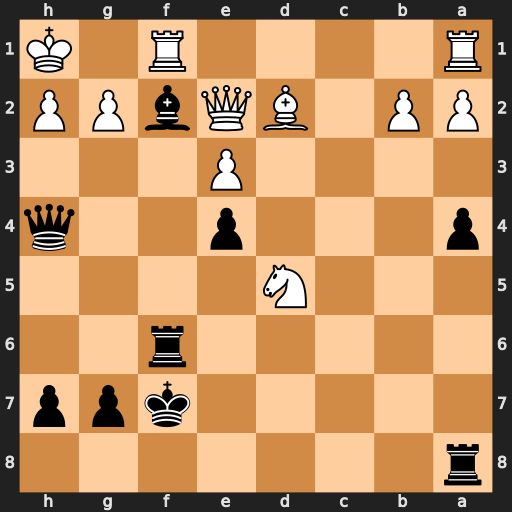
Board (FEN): r7/5kpp/5r2/3N4/p3p2q/4P3/PP1BQbPP/R4R1K
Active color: b
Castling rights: -
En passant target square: -
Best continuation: Qxh2+ Kxh2 Rh6+ Qh5+ Rxh5#